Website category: university
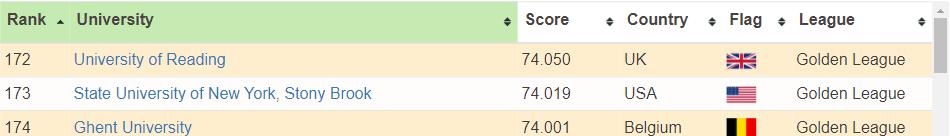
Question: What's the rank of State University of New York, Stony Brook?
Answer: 173

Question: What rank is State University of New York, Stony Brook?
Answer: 173

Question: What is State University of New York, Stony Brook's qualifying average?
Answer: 173

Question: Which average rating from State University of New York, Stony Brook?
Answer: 173

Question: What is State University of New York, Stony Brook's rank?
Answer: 173

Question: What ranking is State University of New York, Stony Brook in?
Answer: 173

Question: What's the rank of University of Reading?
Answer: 172

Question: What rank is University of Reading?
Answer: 172

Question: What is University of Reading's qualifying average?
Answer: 172

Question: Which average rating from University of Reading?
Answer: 172

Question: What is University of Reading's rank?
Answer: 172

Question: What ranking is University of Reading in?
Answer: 172

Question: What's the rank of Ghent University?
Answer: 174

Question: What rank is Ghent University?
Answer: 174

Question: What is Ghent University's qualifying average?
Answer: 174

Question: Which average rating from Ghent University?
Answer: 174

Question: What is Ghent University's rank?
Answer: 174

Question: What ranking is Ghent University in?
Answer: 174

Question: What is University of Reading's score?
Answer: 74.050

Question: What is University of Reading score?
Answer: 74.050

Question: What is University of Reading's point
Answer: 74.050

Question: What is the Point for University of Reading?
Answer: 74.050

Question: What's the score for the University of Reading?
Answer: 74.050

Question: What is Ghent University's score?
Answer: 74.001

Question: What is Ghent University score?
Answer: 74.001

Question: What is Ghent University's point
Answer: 74.001

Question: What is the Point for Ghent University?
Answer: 74.001

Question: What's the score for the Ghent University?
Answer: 74.001

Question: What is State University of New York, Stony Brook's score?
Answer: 74.019

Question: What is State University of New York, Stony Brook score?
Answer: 74.019

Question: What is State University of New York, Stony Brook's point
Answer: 74.019

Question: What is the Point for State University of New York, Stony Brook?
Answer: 74.019

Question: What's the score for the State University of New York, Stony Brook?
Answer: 74.019

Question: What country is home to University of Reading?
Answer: UK

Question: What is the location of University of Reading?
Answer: UK

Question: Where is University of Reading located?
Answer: UK

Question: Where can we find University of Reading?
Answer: UK

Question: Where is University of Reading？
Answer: UK

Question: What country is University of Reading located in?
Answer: UK

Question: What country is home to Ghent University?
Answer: Belgium

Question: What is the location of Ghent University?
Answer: Belgium

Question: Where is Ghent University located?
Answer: Belgium

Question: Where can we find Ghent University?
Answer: Belgium

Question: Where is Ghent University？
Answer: Belgium

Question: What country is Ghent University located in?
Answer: Belgium

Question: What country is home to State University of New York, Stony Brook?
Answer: USA

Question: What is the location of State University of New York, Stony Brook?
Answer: USA

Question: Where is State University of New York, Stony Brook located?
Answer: USA

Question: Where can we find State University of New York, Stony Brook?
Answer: USA

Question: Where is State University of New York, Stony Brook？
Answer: USA

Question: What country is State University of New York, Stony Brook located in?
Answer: USA

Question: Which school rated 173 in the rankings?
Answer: State University of New York, Stony Brook

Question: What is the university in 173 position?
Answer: State University of New York, Stony Brook

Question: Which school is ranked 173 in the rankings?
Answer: State University of New York, Stony Brook

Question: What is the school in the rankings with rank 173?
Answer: State University of New York, Stony Brook

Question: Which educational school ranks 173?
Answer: State University of New York, Stony Brook

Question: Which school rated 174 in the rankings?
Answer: Ghent University

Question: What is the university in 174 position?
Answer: Ghent University

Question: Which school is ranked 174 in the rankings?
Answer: Ghent University

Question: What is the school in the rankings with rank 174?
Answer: Ghent University

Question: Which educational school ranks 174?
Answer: Ghent University

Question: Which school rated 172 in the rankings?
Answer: University of Reading

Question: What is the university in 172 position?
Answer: University of Reading

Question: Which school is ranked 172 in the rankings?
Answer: University of Reading